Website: apple
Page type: address-validator
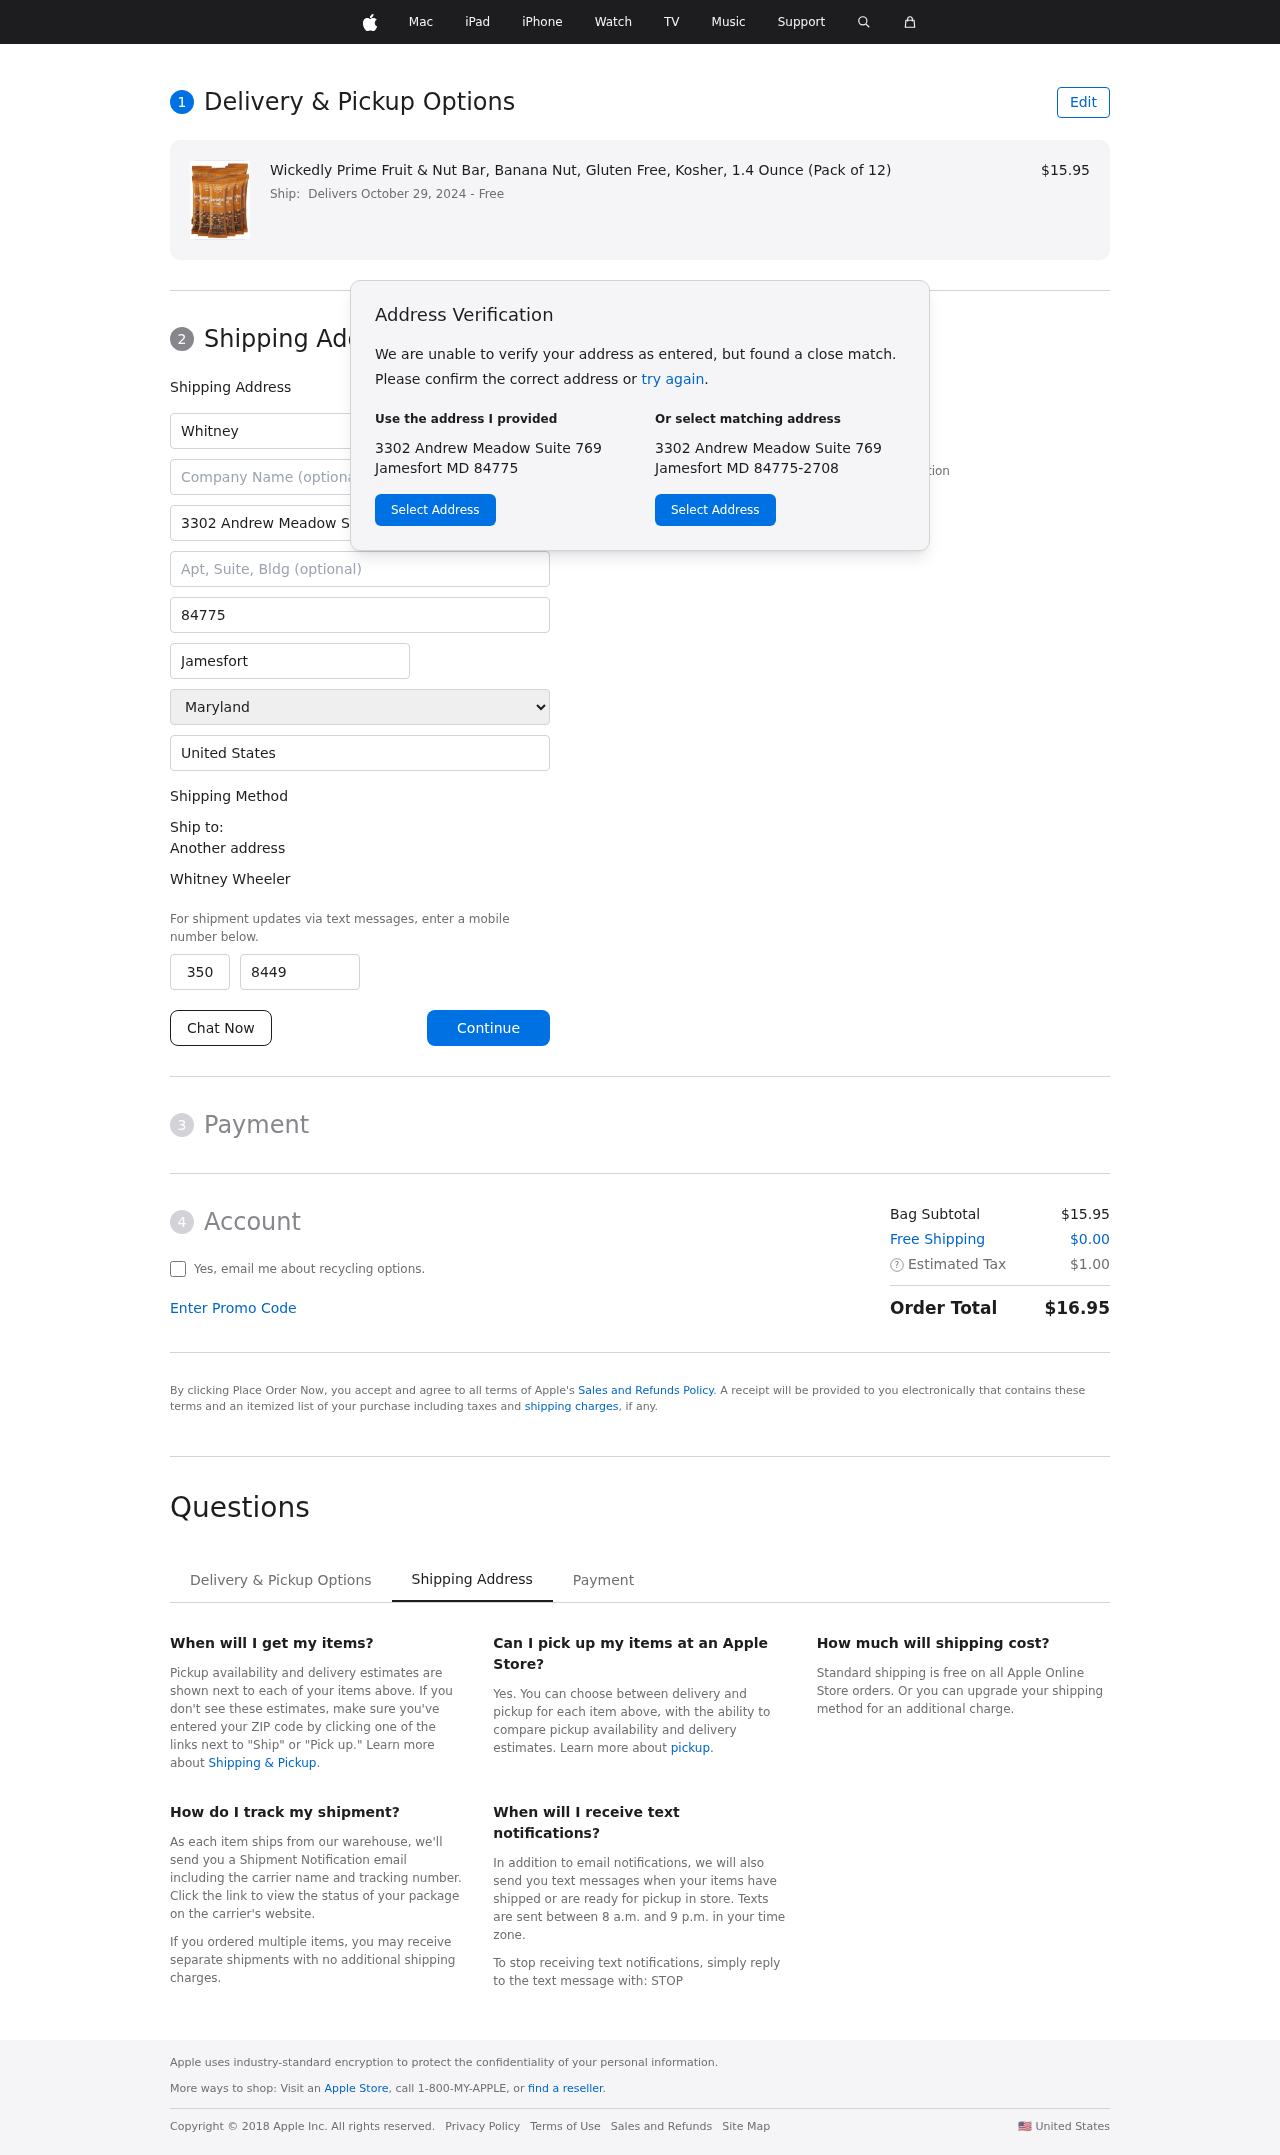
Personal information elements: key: PII_CITY
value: Jamesfort
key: PII_COUNTRY
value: United States
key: PII_FIRSTNAME
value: Whitney
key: PII_FULLNAME
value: Whitney Wheeler
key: PII_LASTNAME
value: Wheeler
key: PII_PHONE_AREA
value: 350
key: PII_PHONE_SUFFIX
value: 8449
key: PII_POSTCODE
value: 84775
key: PII_STATE
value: Maryland
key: PII_STREET
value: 3302 Andrew Meadow Suite 769
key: PII_CITY_STATE_ZIP
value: Jamesfort MD 84775
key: PII_STATE_ABBR
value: MD
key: PII_POSTCODE_FULL
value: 84775
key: PII_POSTCODE_NUMERIC
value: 84775
Product elements: key: PRODUCT1_NAME
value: Wickedly Prime Fruit & Nut Bar, Banana Nut, Gluten Free, Kosher, 1.4 Ounce (Pack of 12)
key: PRODUCT1_PRICE
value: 15.95
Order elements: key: ORDER_DELIVERY_DATE
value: Delivers October 29, 2024
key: ORDER_SUBTOTAL
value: $15.95
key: ORDER_SHIPPING_COST
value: $0.00
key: ORDER_TAX
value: $1.00
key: ORDER_TOTAL
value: $16.95